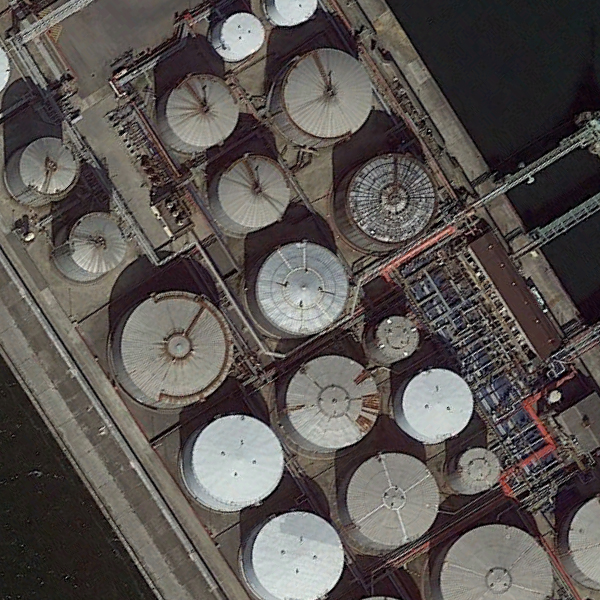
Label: StorageTanks